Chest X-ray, PA view. Patient: 60 years old, sex M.
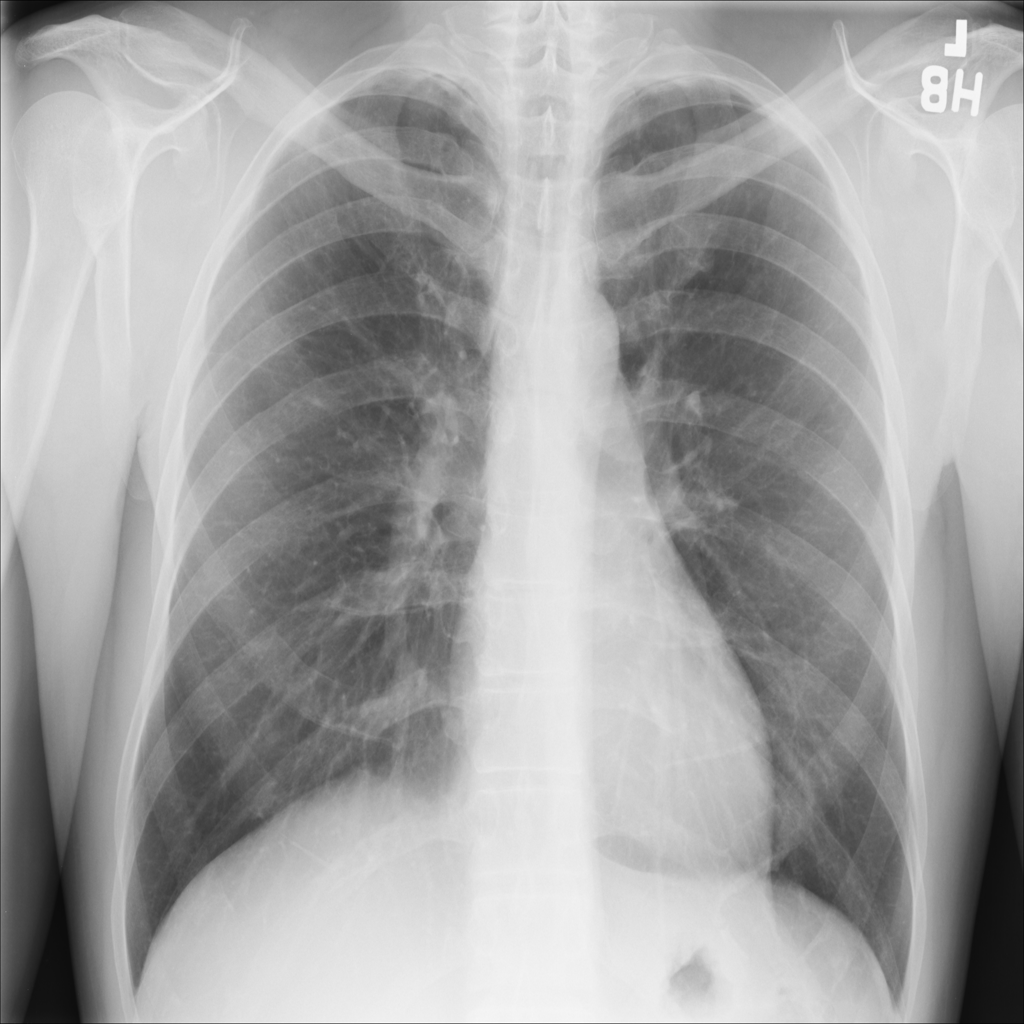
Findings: No Finding